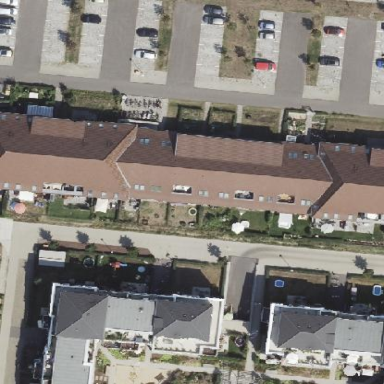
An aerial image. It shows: Hipped-roof building with apartments.